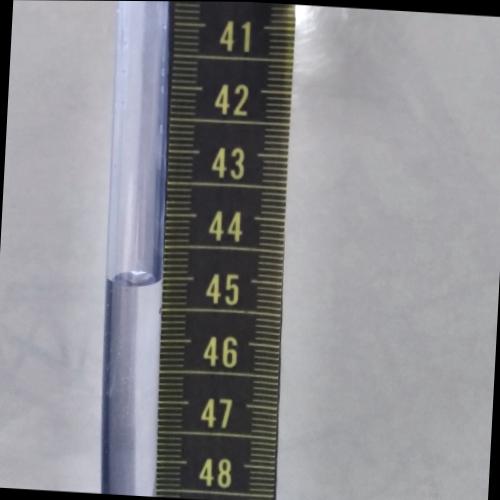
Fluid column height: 45.1 cm